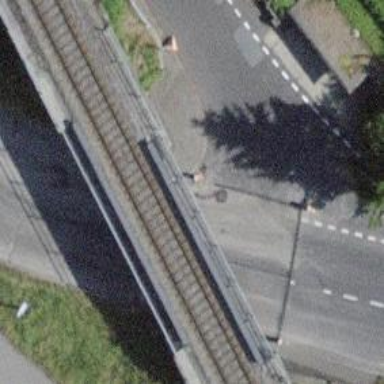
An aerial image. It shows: Kerb barrier.